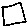
Label: square